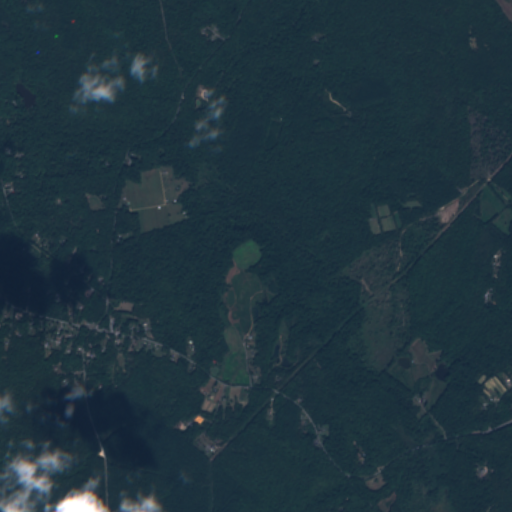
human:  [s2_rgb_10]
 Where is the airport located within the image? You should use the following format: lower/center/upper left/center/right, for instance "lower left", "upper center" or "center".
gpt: The airport is located in the upper right of the image.
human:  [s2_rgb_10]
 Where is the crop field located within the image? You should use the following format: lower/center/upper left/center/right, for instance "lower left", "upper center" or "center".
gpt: The crop field is located in the lower left of the image.
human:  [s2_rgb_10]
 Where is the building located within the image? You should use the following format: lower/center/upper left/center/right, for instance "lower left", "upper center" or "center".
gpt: The building is located in the lower center of the image.
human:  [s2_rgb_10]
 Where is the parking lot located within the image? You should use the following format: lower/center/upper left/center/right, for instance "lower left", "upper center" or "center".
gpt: There is no parking lot in the image.